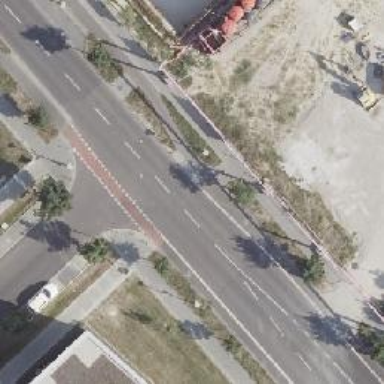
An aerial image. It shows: Tertiary road with asphalt surface. It has separate sidewalks on both sides and exclusive cycle lanes.